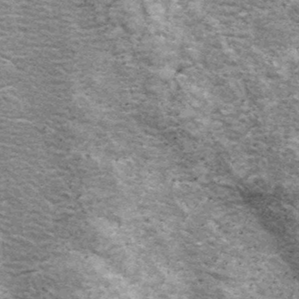
Label: frost